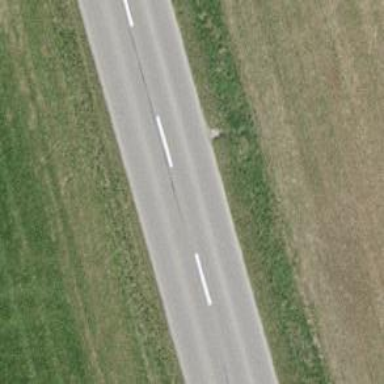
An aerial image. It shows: Tertiary road.